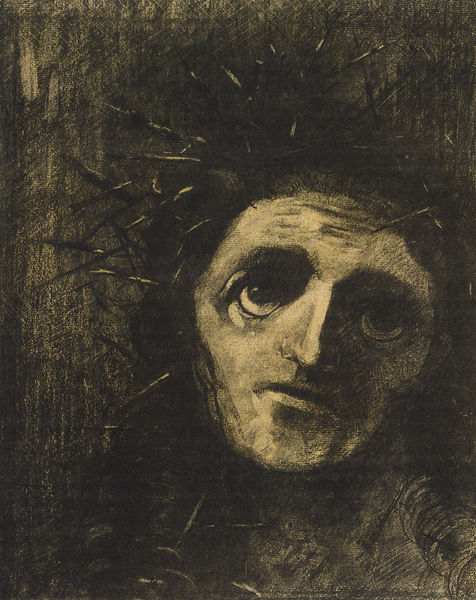
Titel: Christe
Künstler: Odilon Redon
Standort: Bruxelles
Institution: Musées Royaux des Beaux-Arts de Beligique
Schlagwörter: dunkel, gemälde, kopf, mann, schatten, weiß, braun, frankreich, frau, frisur, grau, haar, hell, hintergrund, kreide, licht, mund, nacht, nase, schwarz, skizze, stirn, zeichnung, blick, expressionismus, hochformat, symbolismus, alt, augen, blass, falten, gesicht, tod, tot, trauer, bildnis, hals, portrait, porträt, auge, haare, blatt, augenbrauen, kinn, krone, lippen, traurig, rund, helldunkel, wangen, papier, düster, studie, furchen, leere, grafik, graphik, siebdruck, sepia, angst, gewalt, falte, finster, pupillen, goya, augenbraue, oben, maske, religion, kohle, weinen, groß, druck, druckgraphik, schwarzweiss, schraffur, schraffuren, radierung, schrecken, augenhöhlen, bleistift, gebet, kranz, kohlezeichnung, pupille, braue, runzeln, sicht, christus, jesus, jesus christus, elend, hilfe, leid, leiden, qual, schmerz, vision, dornen, scwarz, medusa, schlangen, stachel, kupferstich, alte frau, armut, dornenkrone, tränen, kubin, grotesk, dornenkranz, verzerrt, gekreuzigter, stacheln, passion, redon, aufblicken, träne, textur, gesit, odilon, odilon redon, dorne, konterfei, braunschwarz, gespickt, igel, lautlos sprechen, schrei, lautlos, vernis moux, große augen, kohlenzeichnung, 20. jahrhundert, bleisif, wildes haar